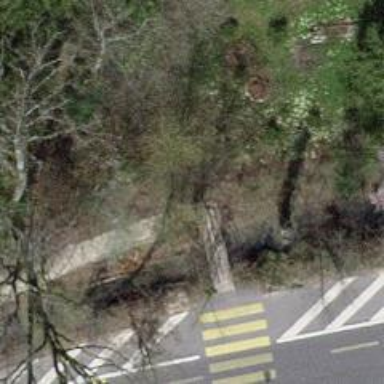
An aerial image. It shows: Unpaved path with bridge.